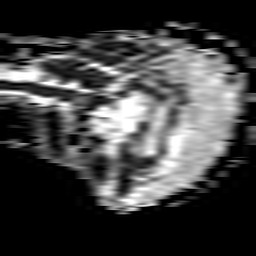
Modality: ADC
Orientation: sagittal
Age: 63
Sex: male
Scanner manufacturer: philips
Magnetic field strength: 3 T
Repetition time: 3.341 s
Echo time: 0.076 s